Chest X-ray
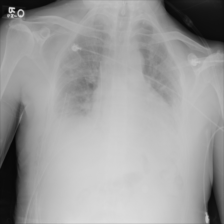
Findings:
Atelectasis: negative
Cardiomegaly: negative
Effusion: negative
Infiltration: negative
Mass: negative
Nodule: negative
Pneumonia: negative
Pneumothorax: negative
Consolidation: negative
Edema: negative
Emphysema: positive
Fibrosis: negative
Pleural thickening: negative
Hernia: negative